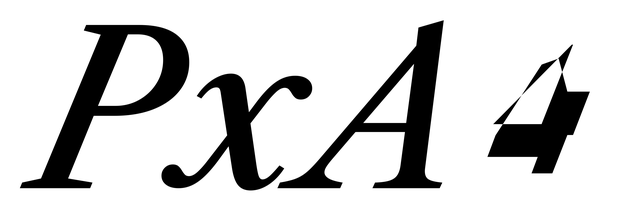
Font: LibreCaslonText-Italic_Medium_Italic